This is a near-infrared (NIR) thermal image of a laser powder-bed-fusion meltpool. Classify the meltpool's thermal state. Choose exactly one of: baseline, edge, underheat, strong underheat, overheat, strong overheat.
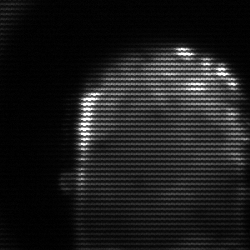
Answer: baseline